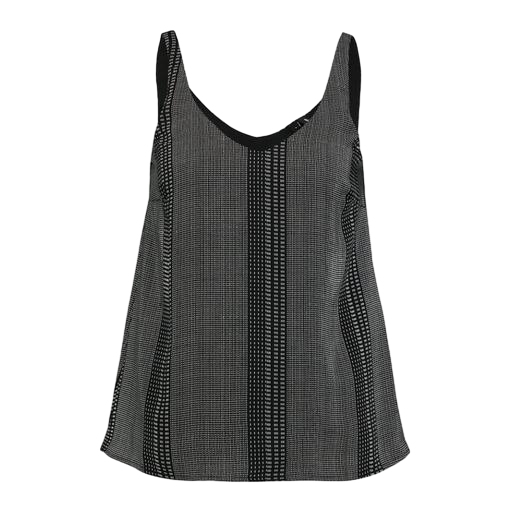
black v-neck printed tank top, black basket weave print double layer tank, black jacquard tank top, white background